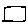
Label: square